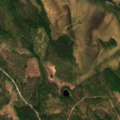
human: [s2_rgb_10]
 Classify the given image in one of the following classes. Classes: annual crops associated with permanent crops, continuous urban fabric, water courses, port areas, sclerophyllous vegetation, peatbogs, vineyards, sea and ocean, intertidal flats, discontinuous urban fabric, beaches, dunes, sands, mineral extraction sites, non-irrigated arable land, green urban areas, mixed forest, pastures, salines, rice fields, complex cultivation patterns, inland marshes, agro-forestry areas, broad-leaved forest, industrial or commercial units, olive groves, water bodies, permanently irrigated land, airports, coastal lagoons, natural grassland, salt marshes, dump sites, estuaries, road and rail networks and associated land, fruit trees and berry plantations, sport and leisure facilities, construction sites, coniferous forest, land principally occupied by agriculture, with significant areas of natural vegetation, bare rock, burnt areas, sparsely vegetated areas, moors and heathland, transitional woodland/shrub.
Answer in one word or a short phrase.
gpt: coniferous forest, peatbogs